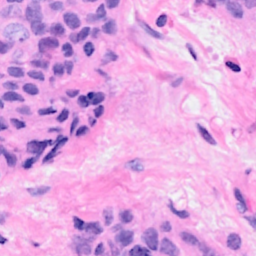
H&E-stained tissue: Breast